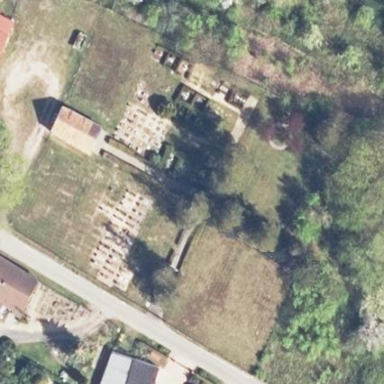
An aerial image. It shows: Fence surrounding cemetery.